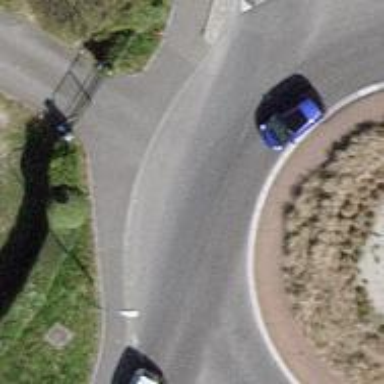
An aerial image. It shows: Secondary road leading to roundabout.